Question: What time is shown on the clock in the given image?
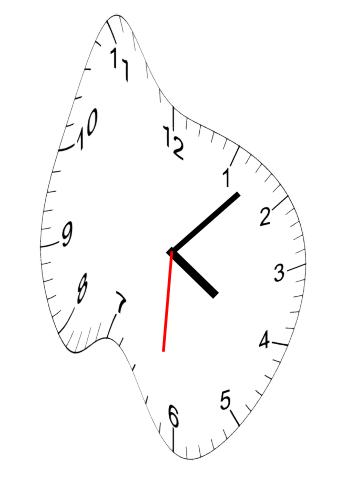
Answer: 04:07:31